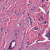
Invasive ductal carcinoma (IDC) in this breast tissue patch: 1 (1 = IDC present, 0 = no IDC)